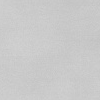
Atmospheric dust classification: dusty